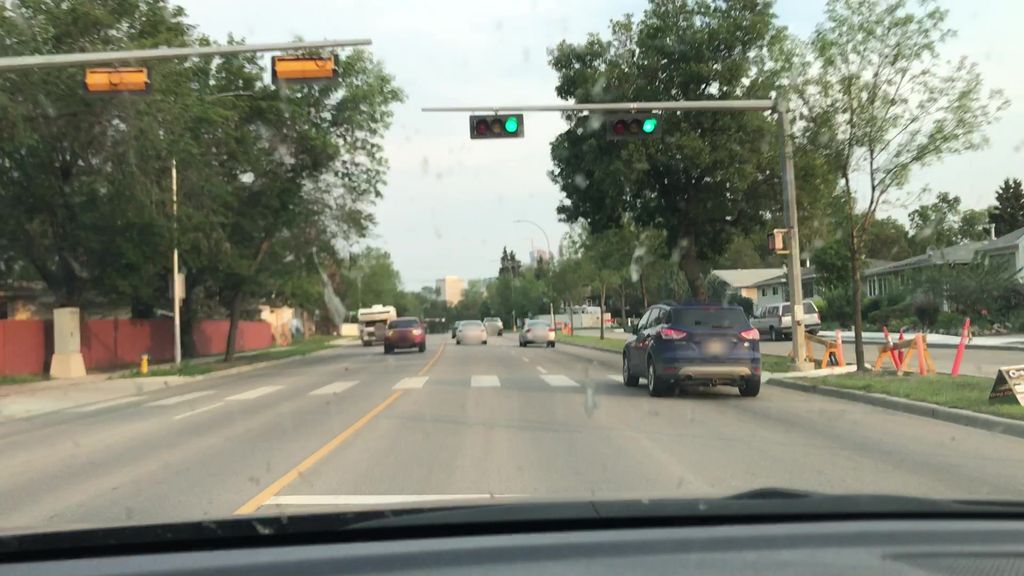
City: edmonton